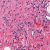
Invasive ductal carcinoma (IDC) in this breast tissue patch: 0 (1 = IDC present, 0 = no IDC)